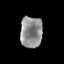
Tissue: prostate
Cell type: Epithelial cells
Senescence score: 0.2307
Nuclear area (px): 681
Mean DAPI intensity: 142.922